Question: I have a piece of code for installing or uninstalling a windows service.
'''
internal class CFEServiceInstaller
{
#region Private Variables
private string _servicePath;
private string _serviceName;
private string _serviceDisplayName;
#endregion Private Variables
#region DLLImport
[DllImport("advapi32.dll")]
public static extern IntPtr OpenSCManager(string lpMachineName, string lpSCDB, int scParameter);
[DllImport("Advapi32.dll")]
public static extern IntPtr CreateService(IntPtr SC_HANDLE, string lpSvcName, string lpDisplayName,
int dwDesiredAccess, int dwServiceType, int dwStartType, int dwErrorControl, string lpPathName,
string lpLoadOrderGroup, int lpdwTagId, string lpDependencies, string lpServiceStartName, string lpPassword);
[DllImport("advapi32.dll")]
public static extern void CloseServiceHandle(IntPtr SCHANDLE);
[DllImport("advapi32.dll")]
public static extern int StartService(IntPtr SVHANDLE, int dwNumServiceArgs, string lpServiceArgVectors);
[DllImport("advapi32.dll", SetLastError = true)]
public static extern IntPtr OpenService(IntPtr SCHANDLE, string lpSvcName, int dwNumServiceArgs);
[DllImport("advapi32.dll")]
public static extern int DeleteService(IntPtr SVHANDLE);
[DllImport("kernel32.dll")]
public static extern int GetLastError();
#endregion DLLImport
/// <summary>
/// The main entry point for the application.
/// </summary>
/// <summary>
/// This method installs and runs the service in the service control manager.
/// </summary>
/// <param name="svcPath">The complete path of the service.</param>
/// <param name="svcName">Name of the service.</param>
/// <param name="svcDispName">Display name of the service.</param>
/// <returns>True if the process went thro successfully. False if there was any
/// error.</returns>
public bool InstallService(string svcPath, string svcName, string svcDispName)
{
#region Constants declaration.
int SC_MANAGER_CREATE_SERVICE = 0x0002;
int SERVICE_WIN32_OWN_PROCESS = 0x00000010;
//int SERVICE_DEMAND_START = 0x00000003;
int SERVICE_ERROR_NORMAL = 0x00000001;
int STANDARD_RIGHTS_REQUIRED = 0xF0000;
int SERVICE_QUERY_CONFIG = 0x0001;
int SERVICE_CHANGE_CONFIG = 0x0002;
int SERVICE_QUERY_STATUS = 0x0004;
int SERVICE_ENUMERATE_DEPENDENTS = 0x0008;
int SERVICE_START = 0x0010;
int SERVICE_STOP = 0x0020;
int SERVICE_PAUSE_CONTINUE = 0x0040;
int SERVICE_INTERROGATE = 0x0080;
int SERVICE_USER_DEFINED_CONTROL = 0x0100;
int SERVICE_ALL_ACCESS = (STANDARD_RIGHTS_REQUIRED |
SERVICE_QUERY_CONFIG |
SERVICE_CHANGE_CONFIG |
SERVICE_QUERY_STATUS |
SERVICE_ENUMERATE_DEPENDENTS |
SERVICE_START |
SERVICE_STOP |
SERVICE_PAUSE_CONTINUE |
SERVICE_INTERROGATE |
SERVICE_USER_DEFINED_CONTROL);
int SERVICE_AUTO_START = 0x00000002;
#endregion Constants declaration.
try
{
IntPtr sc_handle = OpenSCManager(null, null, SC_MANAGER_CREATE_SERVICE);
if (sc_handle.ToInt32() != 0)
{
IntPtr sv_handle = CreateService(sc_handle, svcName, svcDispName, SERVICE_ALL_ACCESS, SERVICE_WIN32_OWN_PROCESS, SERVICE_AUTO_START, SERVICE_ERROR_NORMAL, svcPath, null, 0, null, null, null);
if (sv_handle.ToInt32() == 0)
{
CloseServiceHandle(sc_handle);
return false;
}
else
{
//now trying to start the service
int i = StartService(sv_handle, 0, null);
// If the value i is zero, then there was an error starting the service.
// note: error may arise if the service is already running or some other problem.
if (i == 0)
{
//Console.WriteLine("Couldnt start service");
return false;
}
//Console.WriteLine("Success");
CloseServiceHandle(sc_handle);
return true;
}
}
else
//Console.WriteLine("SCM not opened successfully");
return false;
}
catch (Exception e)
{
throw e;
}
}
/// <summary>
/// This method uninstalls the service from the service conrol manager.
/// </summary>
/// <param name="svcName">Name of the service to uninstall.</param>
public bool UnInstallService(string svcName)
{
int GENERIC_WRITE = 0x40000000;
IntPtr sc_hndl = OpenSCManager(null, null, GENERIC_WRITE);
if (sc_hndl.ToInt32() != 0)
{
int DELETE = 0x10000;
IntPtr svc_hndl = OpenService(sc_hndl, svcName, DELETE);
//Console.WriteLine(svc_hndl.ToInt32());
if (svc_hndl.ToInt32() != 0)
{
int i = DeleteService(svc_hndl);
if (i != 0)
{
CloseServiceHandle(sc_hndl);
return true;
}
else
{
CloseServiceHandle(sc_hndl);
return false;
}
}
else
return false;
}
else
return false;
}
}
'''
Now I have to call InstallService in another class but it is not showing the method. See the image please.

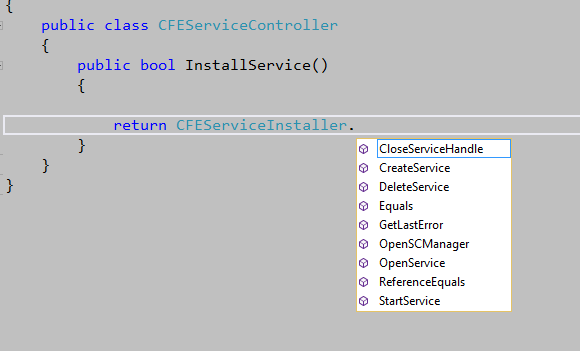
Answer: You forgot to make those methods static.